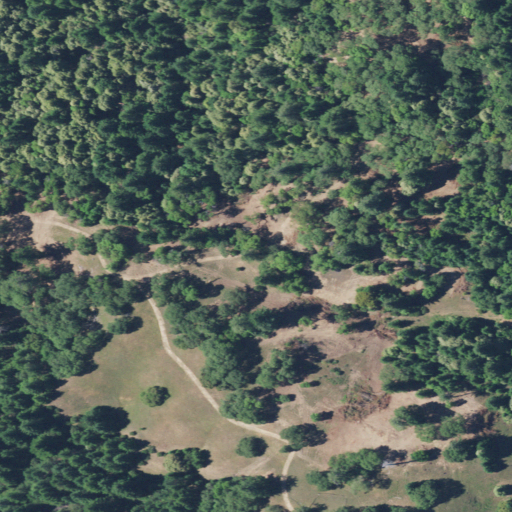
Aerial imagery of mountain in California named Cow Mountain containing evergreen forest, shrub, open development, and mixed forest